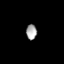
Tissue: lung
Cell type: Endothelial cells
Senescence score: 0.5453
Nuclear area (px): 159
Mean DAPI intensity: 164.881